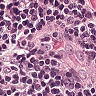
Metastatic tissue present: no